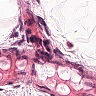
Metastatic tissue present: no